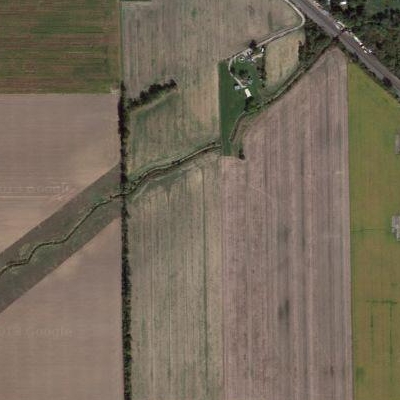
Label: bField